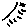
Label: sun